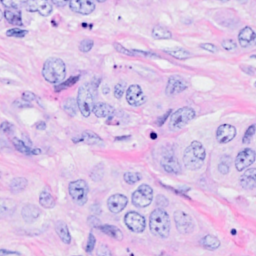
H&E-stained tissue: Breast